Question: I want to connect my apps nodejs using node-posgres to PostgreSQL. My apps in linux server and my postgresql in another linux server by 176.9.154.123 IP.
this is my error:

this is my pg_hba.conf:
'''
host all all 176.9.154.123/32 trust
'''
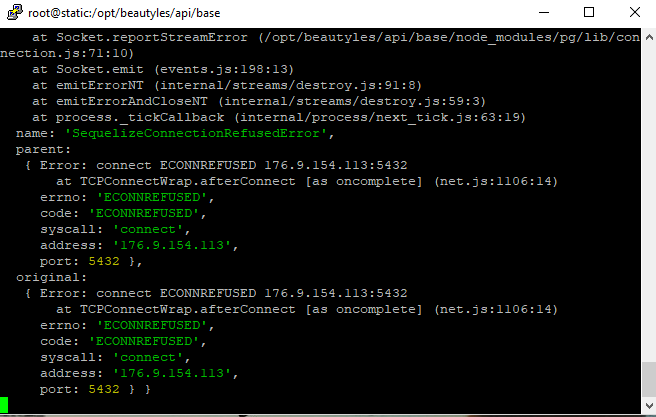
Answer: i can solve this problem by add this line to postgressql.conf:
'''
listen_addresses = '*'
'''